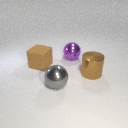
large gray metal sphere in front of large brown metal cylinder